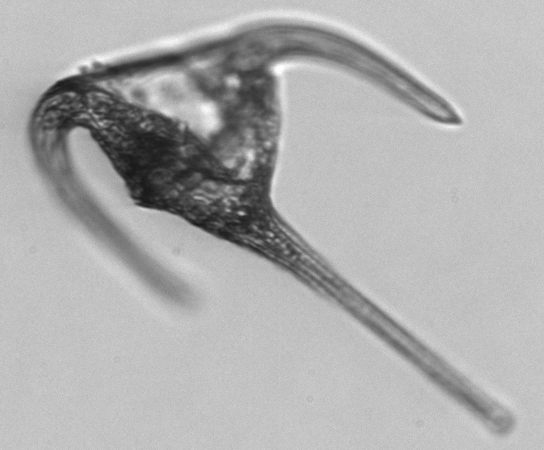
Label: Tripos